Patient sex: M
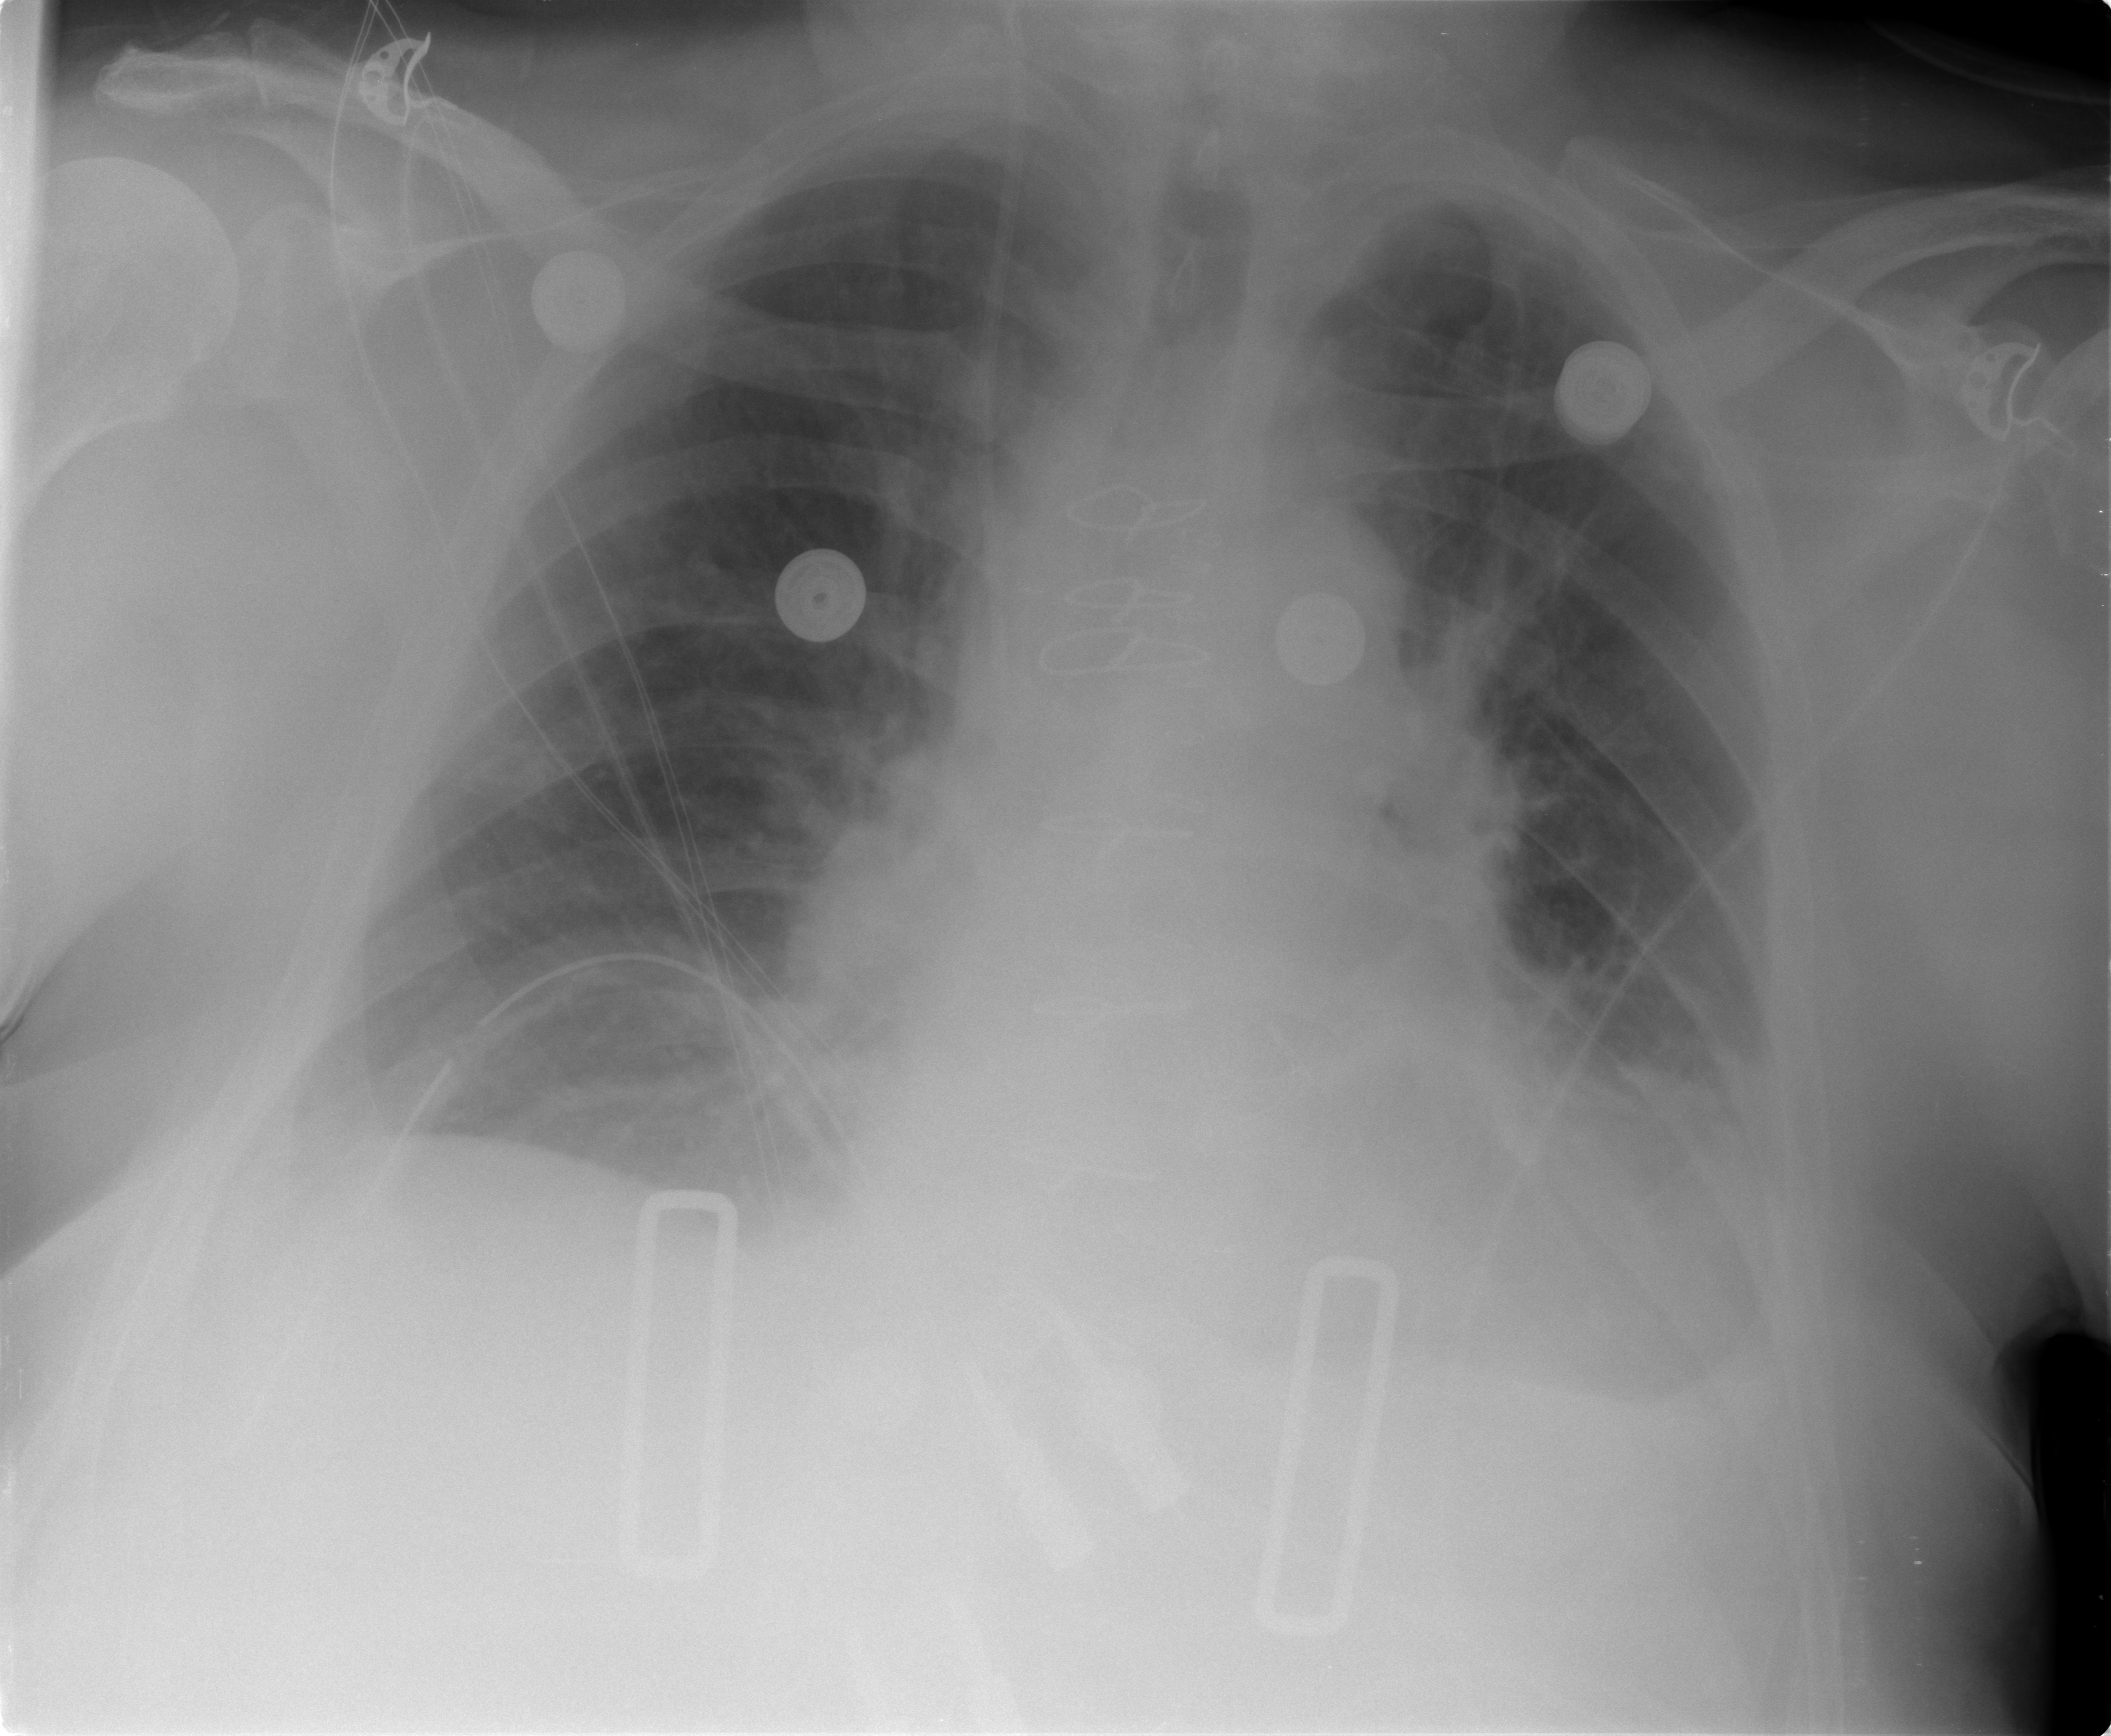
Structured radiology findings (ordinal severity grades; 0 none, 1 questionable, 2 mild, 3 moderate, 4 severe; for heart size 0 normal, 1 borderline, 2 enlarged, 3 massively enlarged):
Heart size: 2
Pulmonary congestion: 2
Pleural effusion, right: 1
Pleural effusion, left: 2
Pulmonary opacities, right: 0
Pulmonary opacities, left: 2
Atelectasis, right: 0
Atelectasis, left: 0